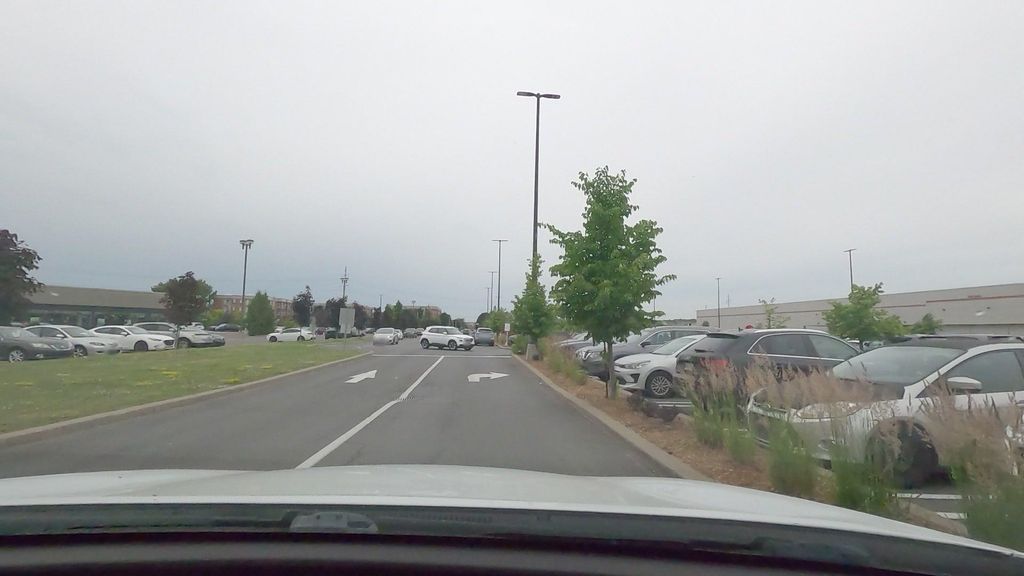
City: montreal